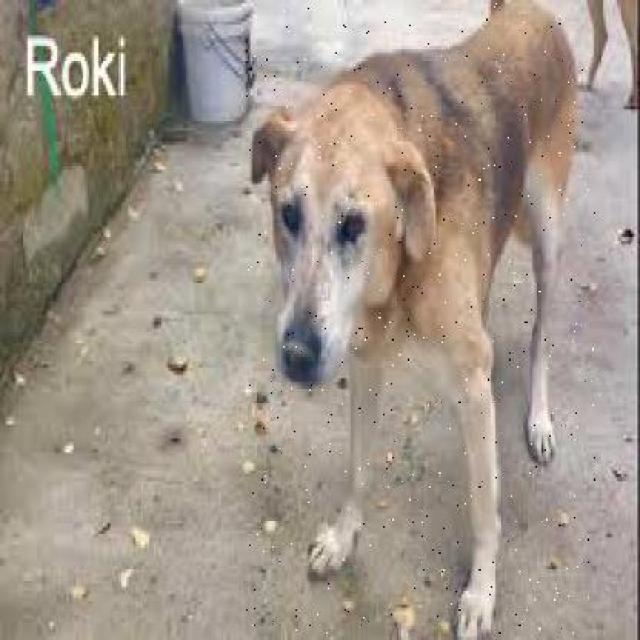
Healthy canine skin — no visible lesions, inflammation, or abnormalities. The skin and coat appear normal.